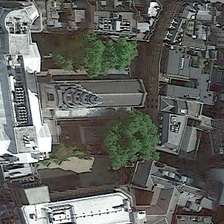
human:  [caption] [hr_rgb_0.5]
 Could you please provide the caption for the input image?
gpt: several green trees are in a church .

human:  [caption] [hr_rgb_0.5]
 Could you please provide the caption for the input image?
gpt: several green trees are in a church .

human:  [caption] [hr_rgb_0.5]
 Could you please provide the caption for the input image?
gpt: several green trees are in a church .

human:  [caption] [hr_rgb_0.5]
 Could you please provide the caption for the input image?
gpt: several green trees are in a church .

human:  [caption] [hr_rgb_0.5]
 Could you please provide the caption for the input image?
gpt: several green trees are in a church .